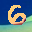
Label: 6